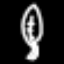
Label: leaf